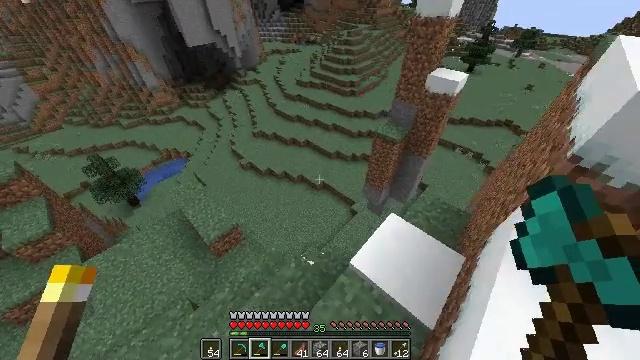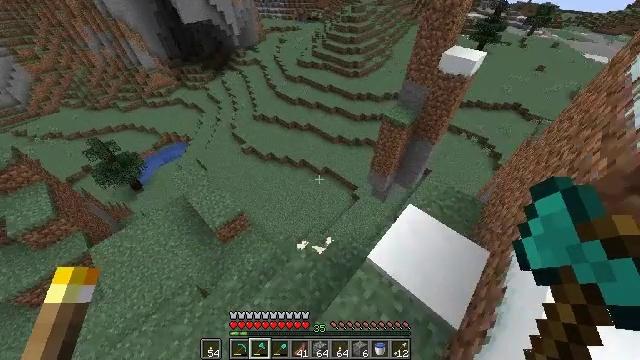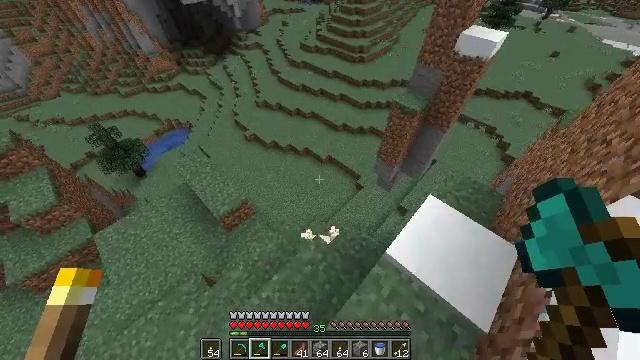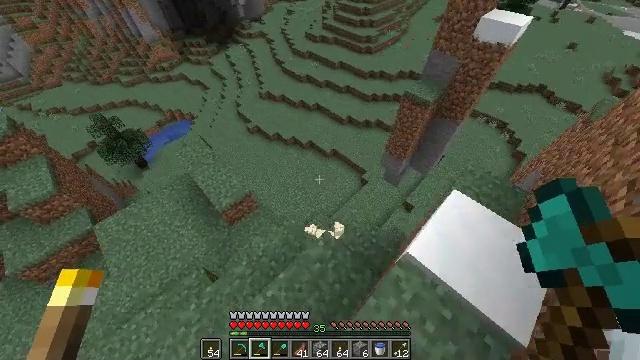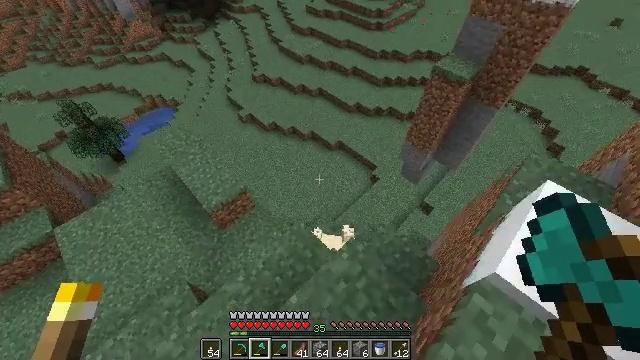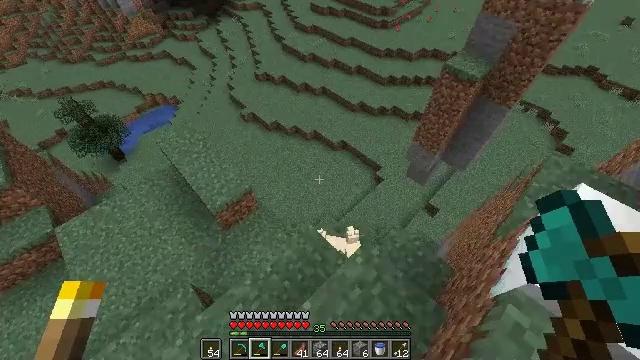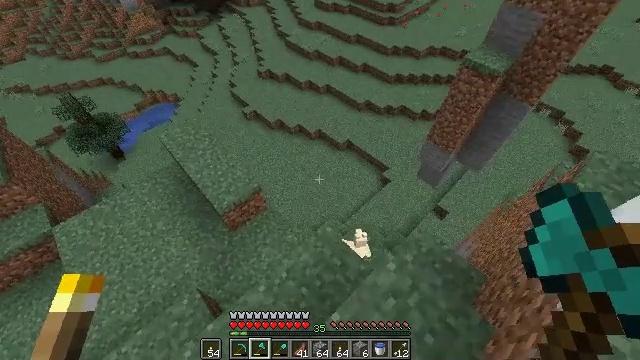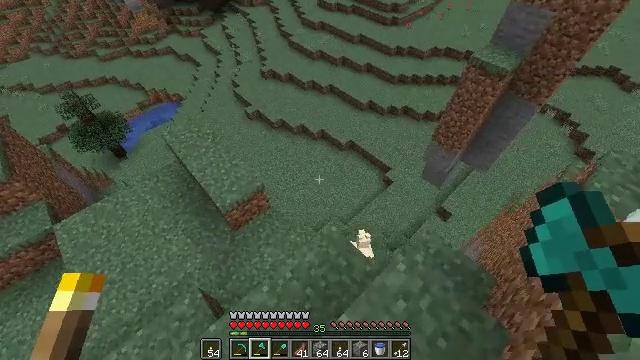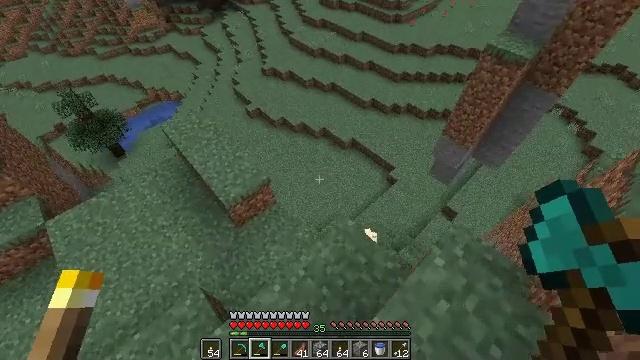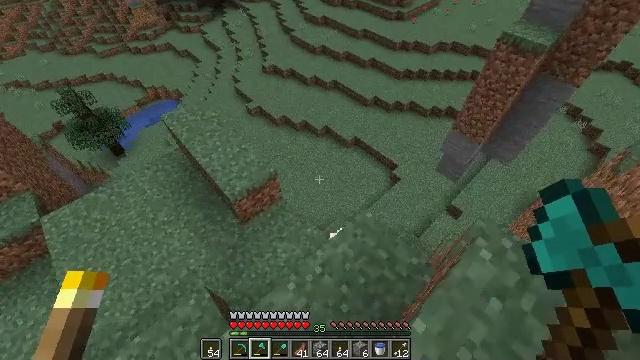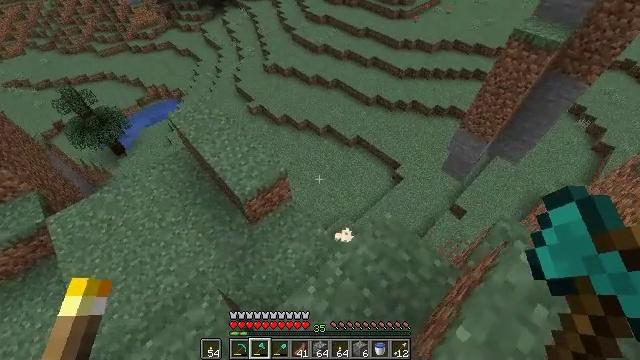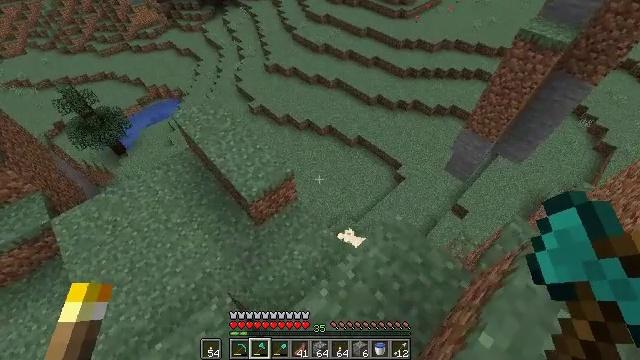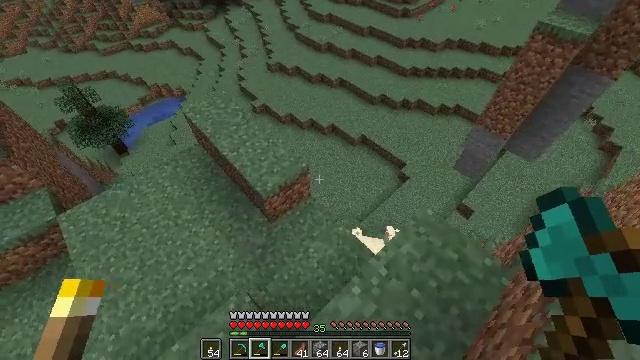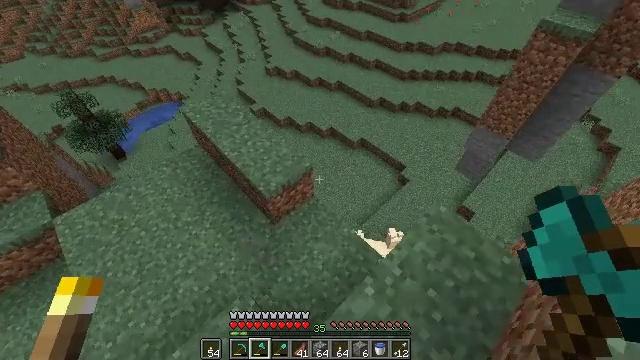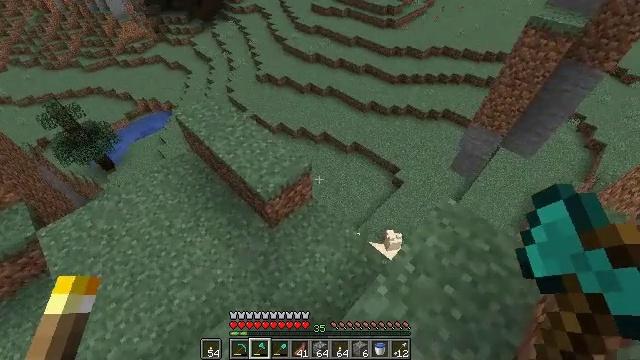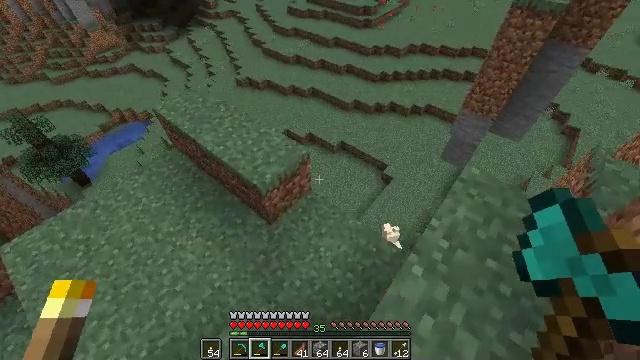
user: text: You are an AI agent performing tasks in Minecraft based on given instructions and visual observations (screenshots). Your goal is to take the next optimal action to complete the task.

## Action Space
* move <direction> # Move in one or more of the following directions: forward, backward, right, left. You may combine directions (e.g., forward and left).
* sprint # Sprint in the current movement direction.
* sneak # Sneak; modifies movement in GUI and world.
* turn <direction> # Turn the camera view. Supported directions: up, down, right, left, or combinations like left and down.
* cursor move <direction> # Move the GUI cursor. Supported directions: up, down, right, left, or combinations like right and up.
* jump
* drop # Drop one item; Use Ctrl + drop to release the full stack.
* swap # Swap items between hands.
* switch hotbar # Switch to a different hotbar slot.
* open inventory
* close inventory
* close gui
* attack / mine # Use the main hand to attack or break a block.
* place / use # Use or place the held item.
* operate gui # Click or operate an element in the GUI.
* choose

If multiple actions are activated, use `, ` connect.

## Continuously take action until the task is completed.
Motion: motion action
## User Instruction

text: Remove oak leaves from branches.
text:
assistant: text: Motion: move forward and move left, sprint, turn down
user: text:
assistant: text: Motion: move left, sprint, turn down
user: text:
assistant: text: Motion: move left, sprint, turn left and down
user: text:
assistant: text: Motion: move left, sprint
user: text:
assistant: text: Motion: move left, sprint
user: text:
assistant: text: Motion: move left, sprint
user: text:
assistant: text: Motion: move left, sprint
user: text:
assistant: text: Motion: move left, sprint
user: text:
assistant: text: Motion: move left, sprint
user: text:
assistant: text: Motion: move left, sprint
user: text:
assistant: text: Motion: move left, sprint
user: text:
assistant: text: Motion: move left, sprint
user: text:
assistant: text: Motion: move left, sprint
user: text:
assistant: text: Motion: move left, sprint, turn right and up
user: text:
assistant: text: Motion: move left, sprint, turn right
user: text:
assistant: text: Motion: move left, sprint, turn right and up
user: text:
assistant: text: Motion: move forward and move left, sprint, turn right and up
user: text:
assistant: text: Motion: move forward and move left, sprint, turn right and up
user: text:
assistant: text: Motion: move forward and move left, sprint, turn right and up
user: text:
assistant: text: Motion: move forward, sprint, turn right and up
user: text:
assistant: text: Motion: move forward and move right, sprint, turn right and up
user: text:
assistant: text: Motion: move forward and move right
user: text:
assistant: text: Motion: move forward and move right
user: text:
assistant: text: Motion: move forward and move right
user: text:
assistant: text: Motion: move forward and move right
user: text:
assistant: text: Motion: move forward and move right
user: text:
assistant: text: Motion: move forward and move right
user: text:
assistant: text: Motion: move forward and move right
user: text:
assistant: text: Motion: move forward
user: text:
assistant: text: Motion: no_op